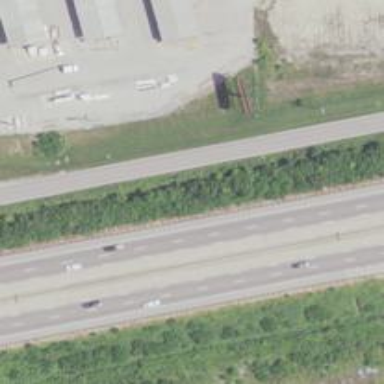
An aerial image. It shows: View of motorway.